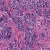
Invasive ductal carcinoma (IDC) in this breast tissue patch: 1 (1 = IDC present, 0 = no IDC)